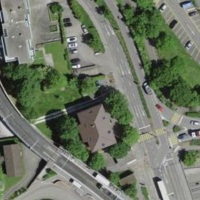
EUNIS habitat code: 54
Species observed at this site:
Centaurea scabiosa